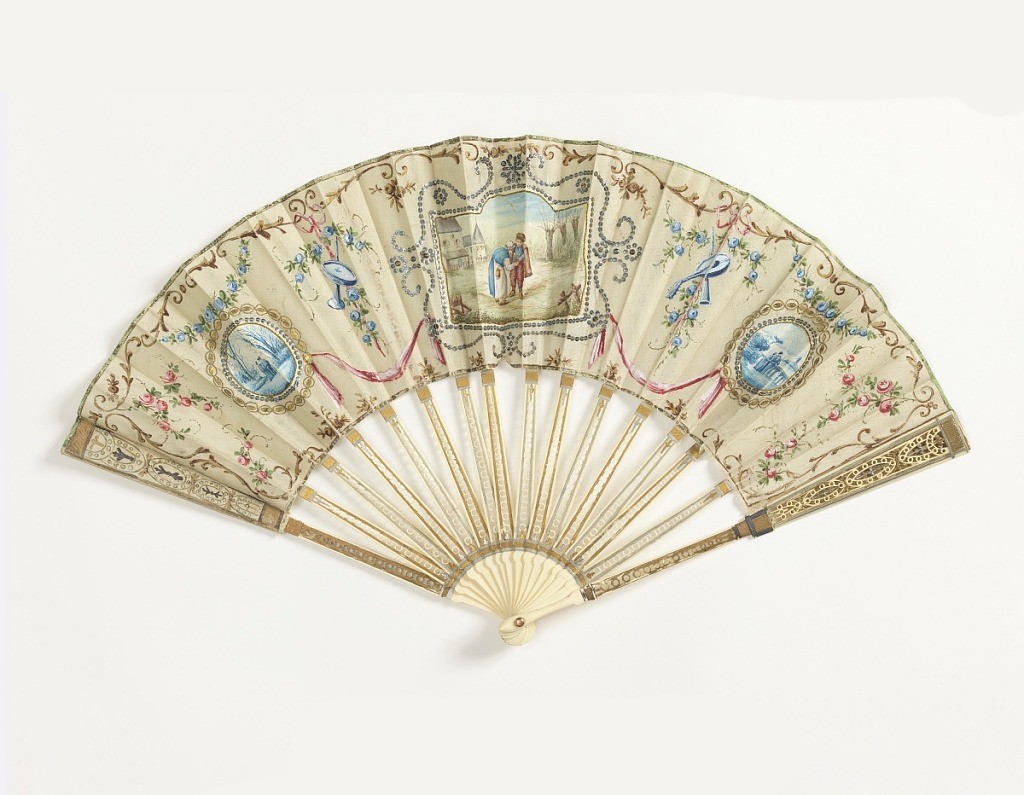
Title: Pleated fan
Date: late 18th century
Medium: Silk leaf painted with gouache, with painted parchment medallions, gold and silver embroidery and spangles, ivory sticks with silver and gilt
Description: Pleated fan with painted silk leaf showing background of flowers and displays of musical instruments. Three painted parchment inserts show winter scenes of provincial life. Central one is in full color with the outer ones in blue and white. Carved ivory sticks with silver and gilding.